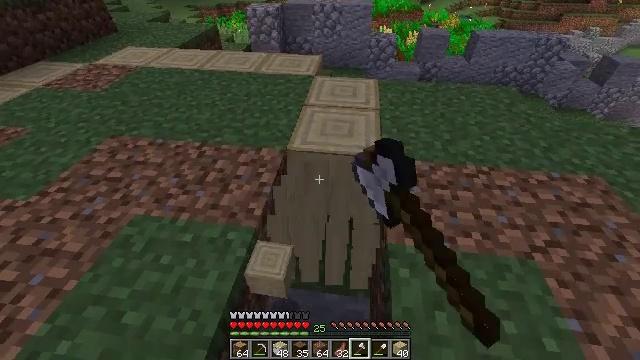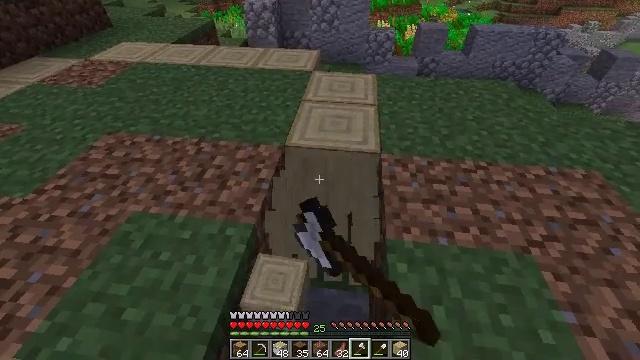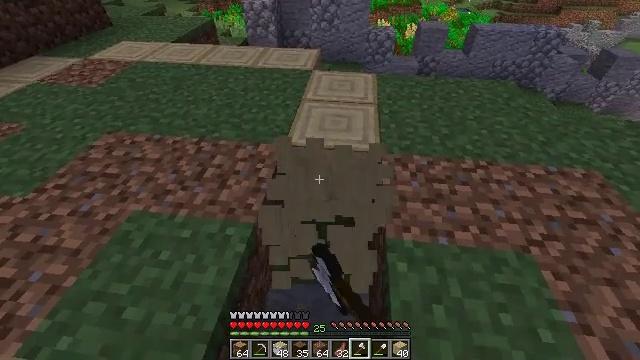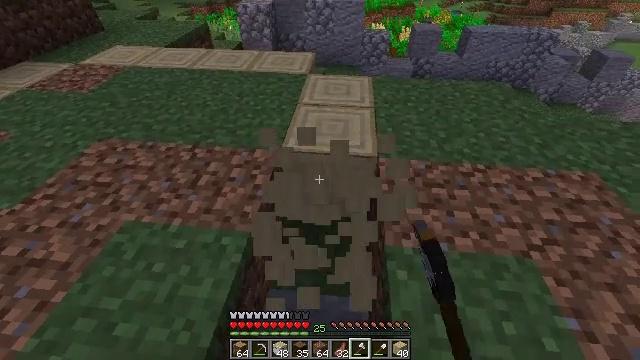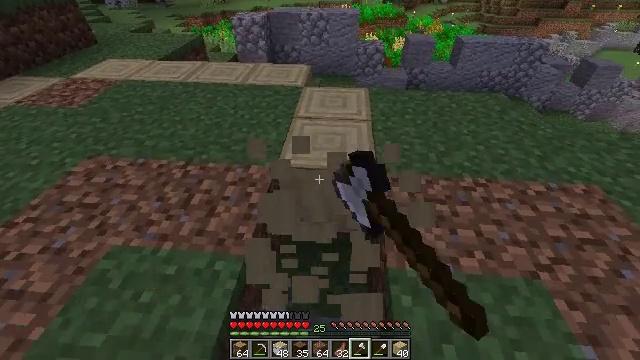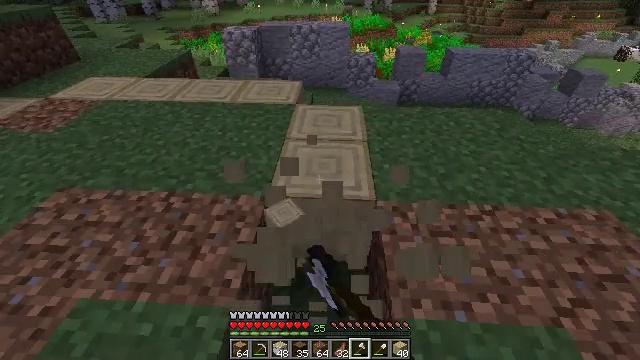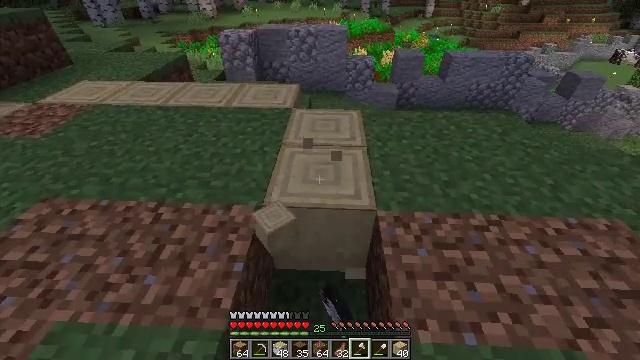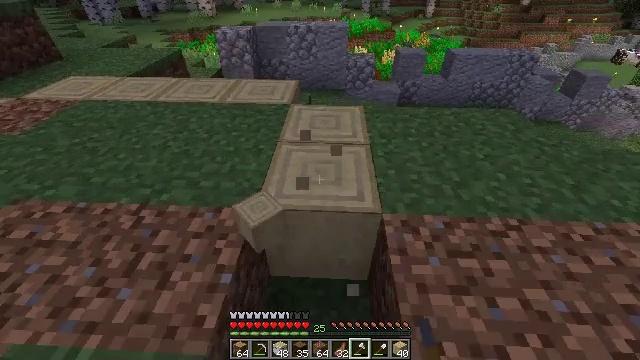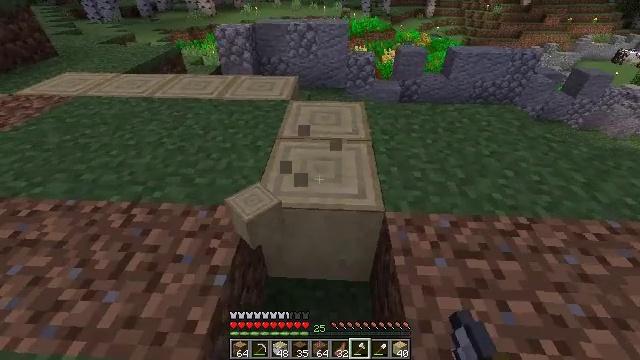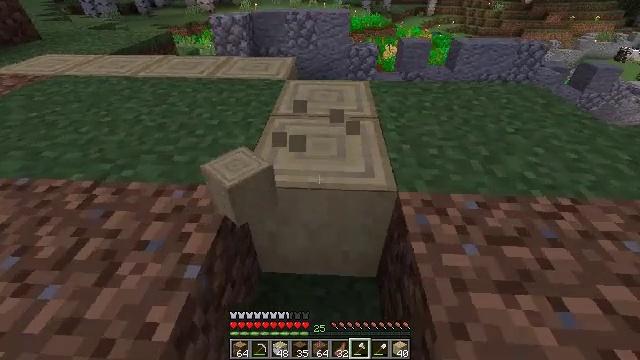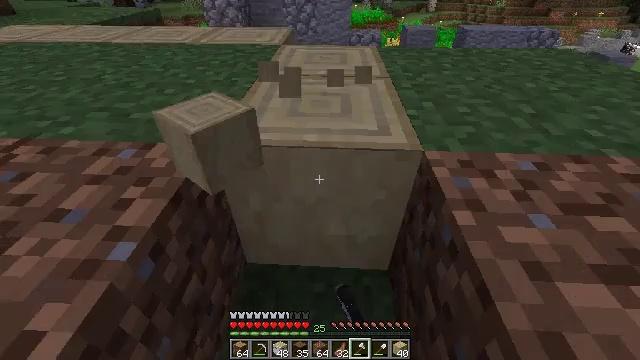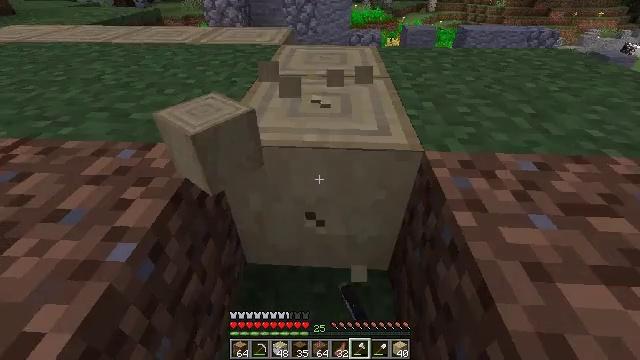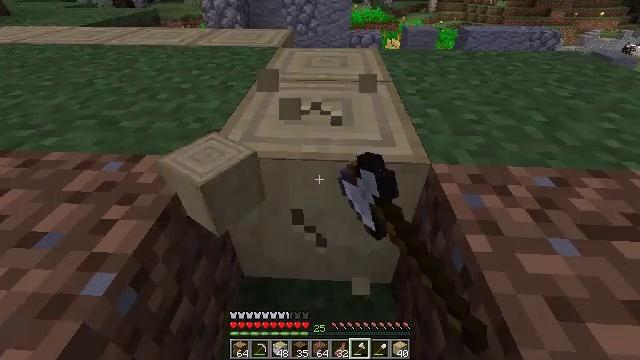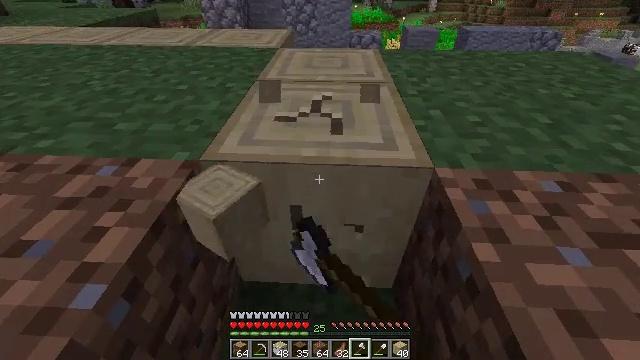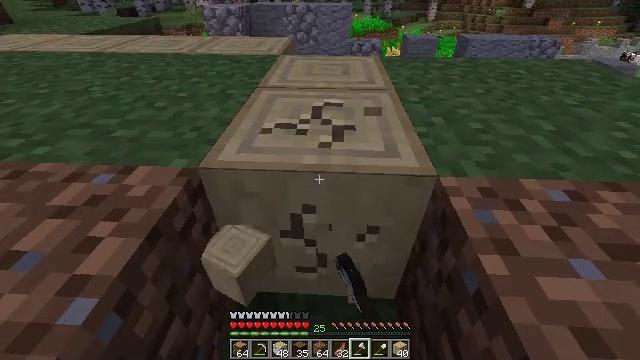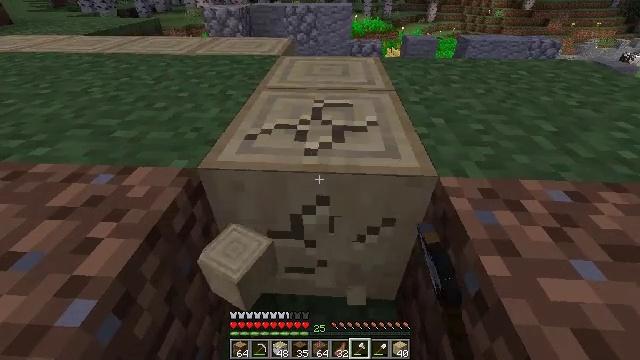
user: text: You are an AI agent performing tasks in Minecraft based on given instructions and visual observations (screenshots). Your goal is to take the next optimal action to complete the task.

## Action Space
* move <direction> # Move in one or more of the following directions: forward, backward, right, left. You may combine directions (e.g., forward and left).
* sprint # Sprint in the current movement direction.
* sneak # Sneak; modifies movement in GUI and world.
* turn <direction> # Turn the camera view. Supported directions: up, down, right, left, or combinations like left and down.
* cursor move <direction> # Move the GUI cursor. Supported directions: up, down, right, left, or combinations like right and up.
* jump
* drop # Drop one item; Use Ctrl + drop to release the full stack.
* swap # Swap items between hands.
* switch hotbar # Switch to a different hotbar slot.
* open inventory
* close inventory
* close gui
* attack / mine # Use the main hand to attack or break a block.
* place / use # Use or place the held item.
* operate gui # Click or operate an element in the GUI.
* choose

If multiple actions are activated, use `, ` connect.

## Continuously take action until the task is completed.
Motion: motion action
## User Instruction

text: Obtain the stripped birch log for building.
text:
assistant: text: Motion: attack / mine
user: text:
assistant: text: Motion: attack / mine
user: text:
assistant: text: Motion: move forward, turn right, attack / mine
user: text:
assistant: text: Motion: move forward, turn right and up, attack / mine
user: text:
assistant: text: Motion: move forward, turn right and up, attack / mine
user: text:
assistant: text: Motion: move forward, attack / mine
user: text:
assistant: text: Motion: move forward, attack / mine
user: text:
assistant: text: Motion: attack / mine
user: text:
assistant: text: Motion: attack / mine
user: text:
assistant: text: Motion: attack / mine
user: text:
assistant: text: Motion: attack / mine
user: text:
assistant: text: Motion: attack / mine
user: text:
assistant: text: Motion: attack / mine
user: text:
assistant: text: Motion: turn up, attack / mine
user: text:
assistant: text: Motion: attack / mine
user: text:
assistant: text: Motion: attack / mine
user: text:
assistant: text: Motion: attack / mine
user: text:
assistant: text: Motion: attack / mine
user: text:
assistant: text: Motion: attack / mine
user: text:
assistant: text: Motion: move forward, attack / mine
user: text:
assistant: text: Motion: move forward, attack / mine
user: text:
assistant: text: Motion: move forward, attack / mine
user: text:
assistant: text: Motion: move forward, attack / mine
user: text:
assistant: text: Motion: attack / mine
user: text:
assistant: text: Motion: attack / mine
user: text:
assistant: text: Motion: attack / mine
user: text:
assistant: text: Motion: attack / mine
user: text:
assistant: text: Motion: attack / mine
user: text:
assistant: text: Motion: attack / mine
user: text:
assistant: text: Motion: attack / mine